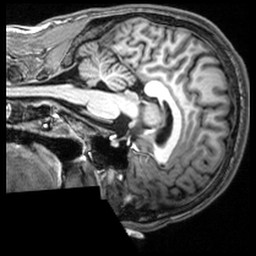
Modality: T1w
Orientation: sagittal
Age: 22
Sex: male
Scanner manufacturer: siemens
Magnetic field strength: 3 T
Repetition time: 2.53 s
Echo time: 0.00339 s